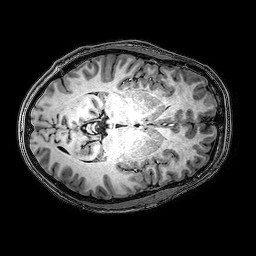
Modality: T1w
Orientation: axial
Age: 22
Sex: male
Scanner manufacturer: philips
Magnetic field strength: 3 T
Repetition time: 0.009 s
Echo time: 0.0035 s